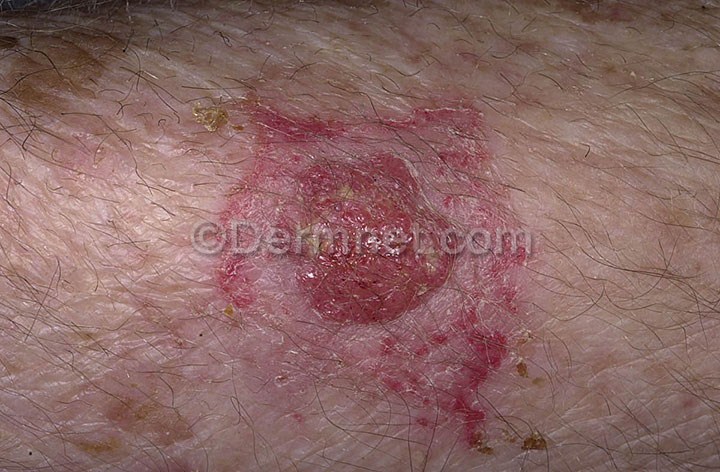
Disease: Seborrheic Keratoses and other Benign Tumors